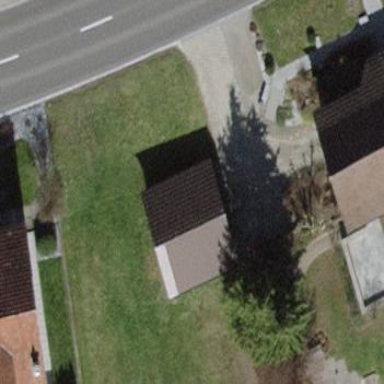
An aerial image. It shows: Group of garages.